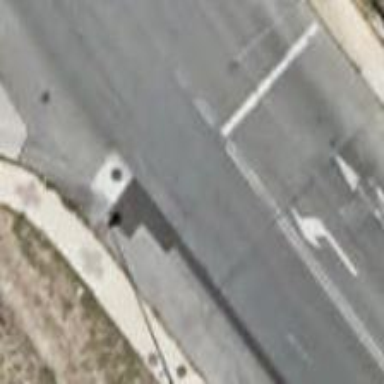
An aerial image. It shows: Road with traffic signals at crossing.